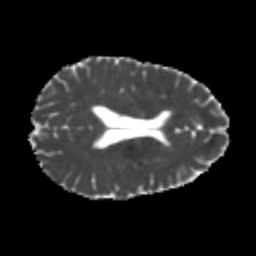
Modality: MD
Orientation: axial
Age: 24
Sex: male
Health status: healthy
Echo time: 0.074 s